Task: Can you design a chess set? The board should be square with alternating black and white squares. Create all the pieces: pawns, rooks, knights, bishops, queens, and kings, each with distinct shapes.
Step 808:
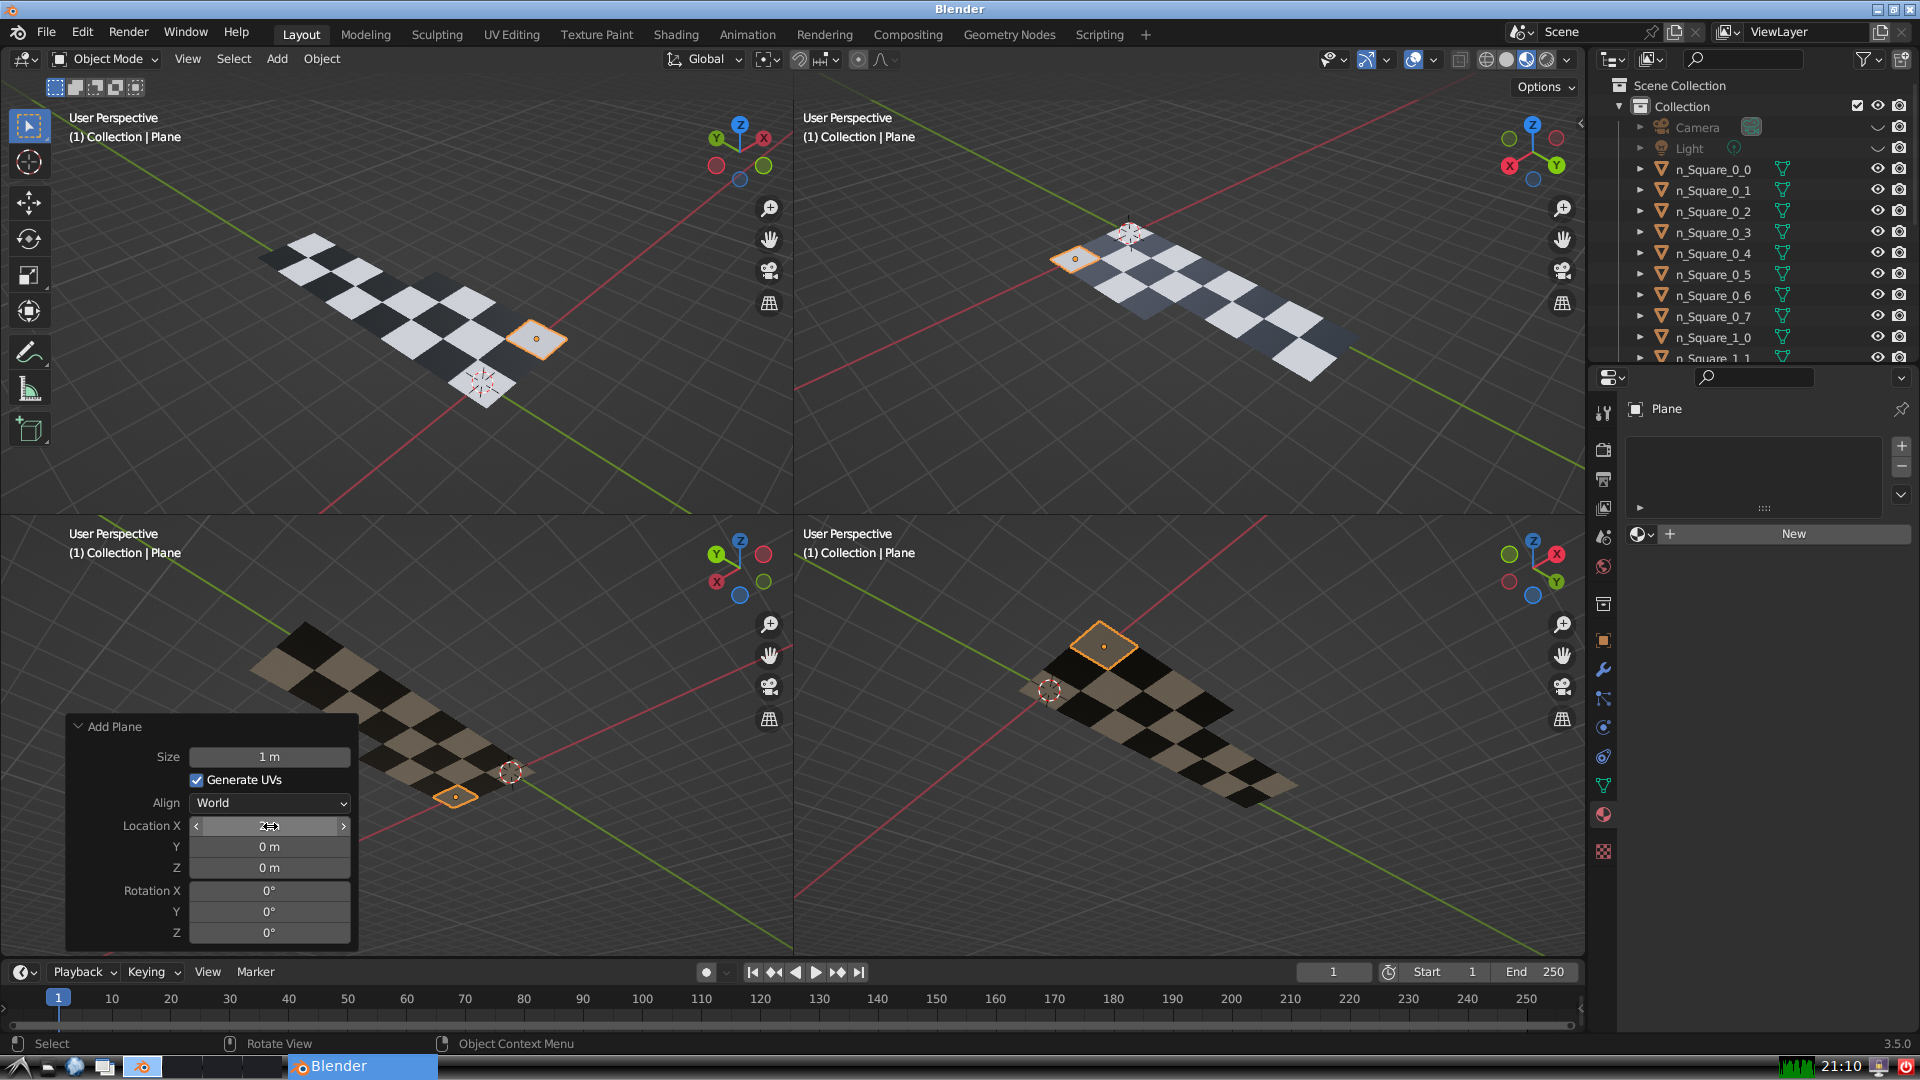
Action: {"mouse_move": [270, 846]}